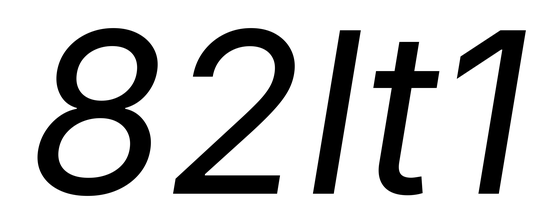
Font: Inter-Italic_Italic